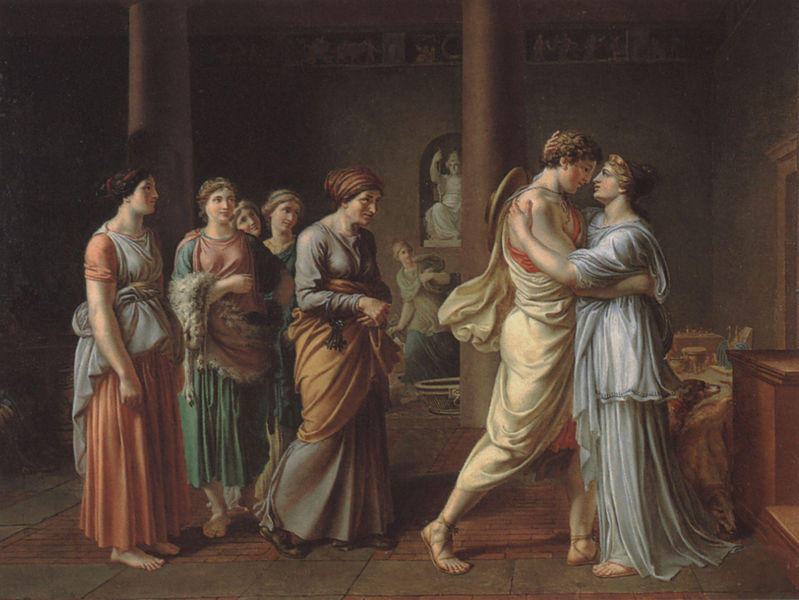
Titel: Telemachs Rückkehr
Künstler: Georg Friedrich Eberhard Wächter
Standort: Berlin
Institution: Alte Nationalgalerie
Schlagwörter: blau, dunkel, fuß, gemälde, gott, gruppe, held, kopf, mann, schatten, weiß, frauen, gelb, grün, menschen, ocker, braun, bunt, frau, frisur, frisuren, grau, haar, hintergrund, holz, hut, kleid, kleider, licht, männer, orange, raum, schwarz, szene, säule, säulen, tür, zimmer, ölbild, haus, hund, hunde, rot, tuch, beige, haube, malerei, rock, tanz, teppich, alt, jung, wand, alte, architektur, arm, arme, diener, dienerin, falten, inkarnat, pelz, stehen, stein, steine, trauer, bildnis, herr, innenraum, möbel, schauen, gehen, boden, figur, gewand, haare, interieur, reich, tücher, decke, familie, gewänder, innen, klassizismus, mutter, paar, bühne, tanzen, theater, locken, renaissance, rosa, skulptur, statue, deutschland, fell, kopfbedeckung, relief, hintern, kuss, küssen, liebe, umarmung, beobachten, fußboden, zuschauer, ziegel, lila, füsse, haarband, inszenierung, saal, querformat, stürmisch, historienbild, thron, falte, weib, weiber, kopftuch, wolle, kraft, büste, bedienstete, bett, korb, sandalen, faltenwurf, plastik, raffung, gruppen, bad, umarmen, barfuss, nische, schild, truhe, schaf, antike, lumpen, palast, abschied, becken, brett, fliesen, schlange, schritt, treffen, ehefrau, mythologie, göttin, architrav, eifersucht, fries, liebespaar, ehe, sandale, gesims, statuen, ionisch, antik, griechen, toga, griechisch, lust, krieger, begegnung, griechenland, begrüssung, historismus, venus, schlüssel, schlüsselbund, hera, drinnen, geliebter, empire, reisender, zuschauen, odysseus, neugier, steinboden, david, klassik, tunika, dienerinnen, athene, steinfussboden, eilen, römisch, athena, holzdiele, klassizistisch, mann frau, nackte füsse, guppe, heimkehr, atrium, rähm, troja, badeszene, tunica, statisch, kommen, wiedersehen, haarbänder, anstehen, maann, ausleuchtung, klasizismus, präraffaelitisch, bestrahlung, reisehut, römerinnen, schearzs, ziegelboden, iason